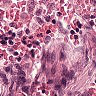
Metastatic tissue present: no